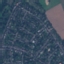
Label: Residential